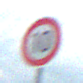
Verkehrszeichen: Geschwindigkeit10
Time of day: MorningAfternoon
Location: Outdoor (Nature)
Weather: PartlyCloudy
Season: NotSpecified
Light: Natural